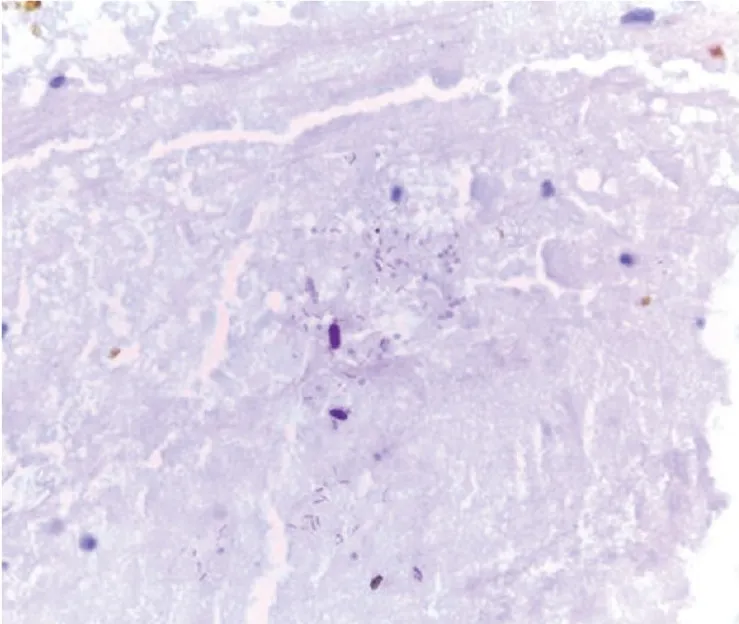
Ziehl-Neelsen stain revealed the presence of acid-fast bacilli.
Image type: pathology (acid_fast)